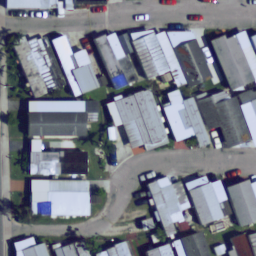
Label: mobilehomepark